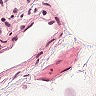
Metastatic tissue present: no